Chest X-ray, PA view. Patient: 49 years old, sex F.
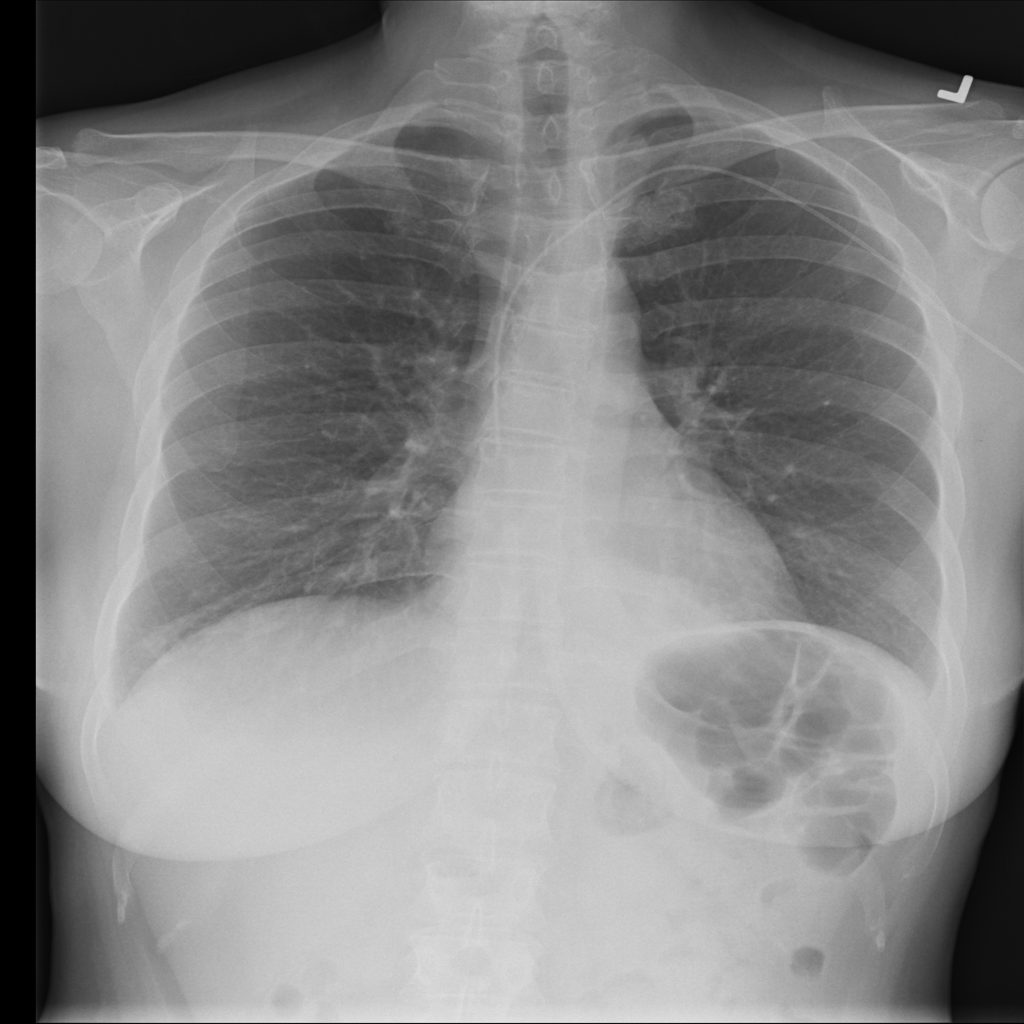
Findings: Atelectasis